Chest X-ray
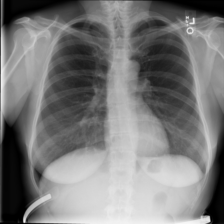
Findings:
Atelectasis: negative
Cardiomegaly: negative
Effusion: negative
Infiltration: negative
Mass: negative
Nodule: negative
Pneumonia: negative
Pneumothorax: negative
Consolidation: negative
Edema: negative
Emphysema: negative
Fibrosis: negative
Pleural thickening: negative
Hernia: negative